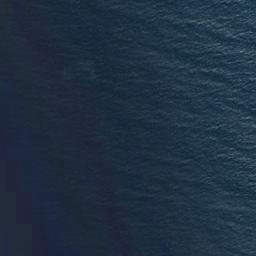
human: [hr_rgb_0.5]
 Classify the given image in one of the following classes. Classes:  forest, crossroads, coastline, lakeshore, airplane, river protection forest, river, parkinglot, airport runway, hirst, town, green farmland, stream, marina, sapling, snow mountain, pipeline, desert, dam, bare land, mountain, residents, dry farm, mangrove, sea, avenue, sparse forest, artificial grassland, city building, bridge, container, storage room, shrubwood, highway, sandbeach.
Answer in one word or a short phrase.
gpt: sea